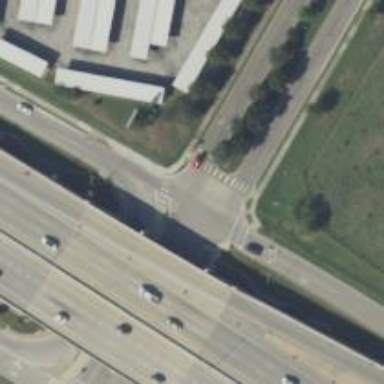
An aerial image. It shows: Uncontrolled crossing on the road.